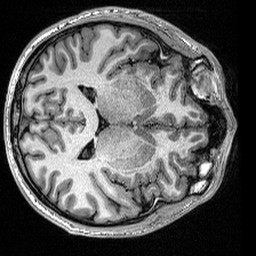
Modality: T1w
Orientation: axial
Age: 20
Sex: male
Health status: healthy
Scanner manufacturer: siemens
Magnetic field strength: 1.5 T
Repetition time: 2.73 s
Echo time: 0.00357 s